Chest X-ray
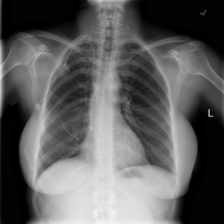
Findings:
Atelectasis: negative
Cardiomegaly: negative
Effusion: negative
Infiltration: negative
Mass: negative
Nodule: negative
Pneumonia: negative
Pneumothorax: negative
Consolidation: negative
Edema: negative
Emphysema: negative
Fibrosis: negative
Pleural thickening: negative
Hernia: negative